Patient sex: M
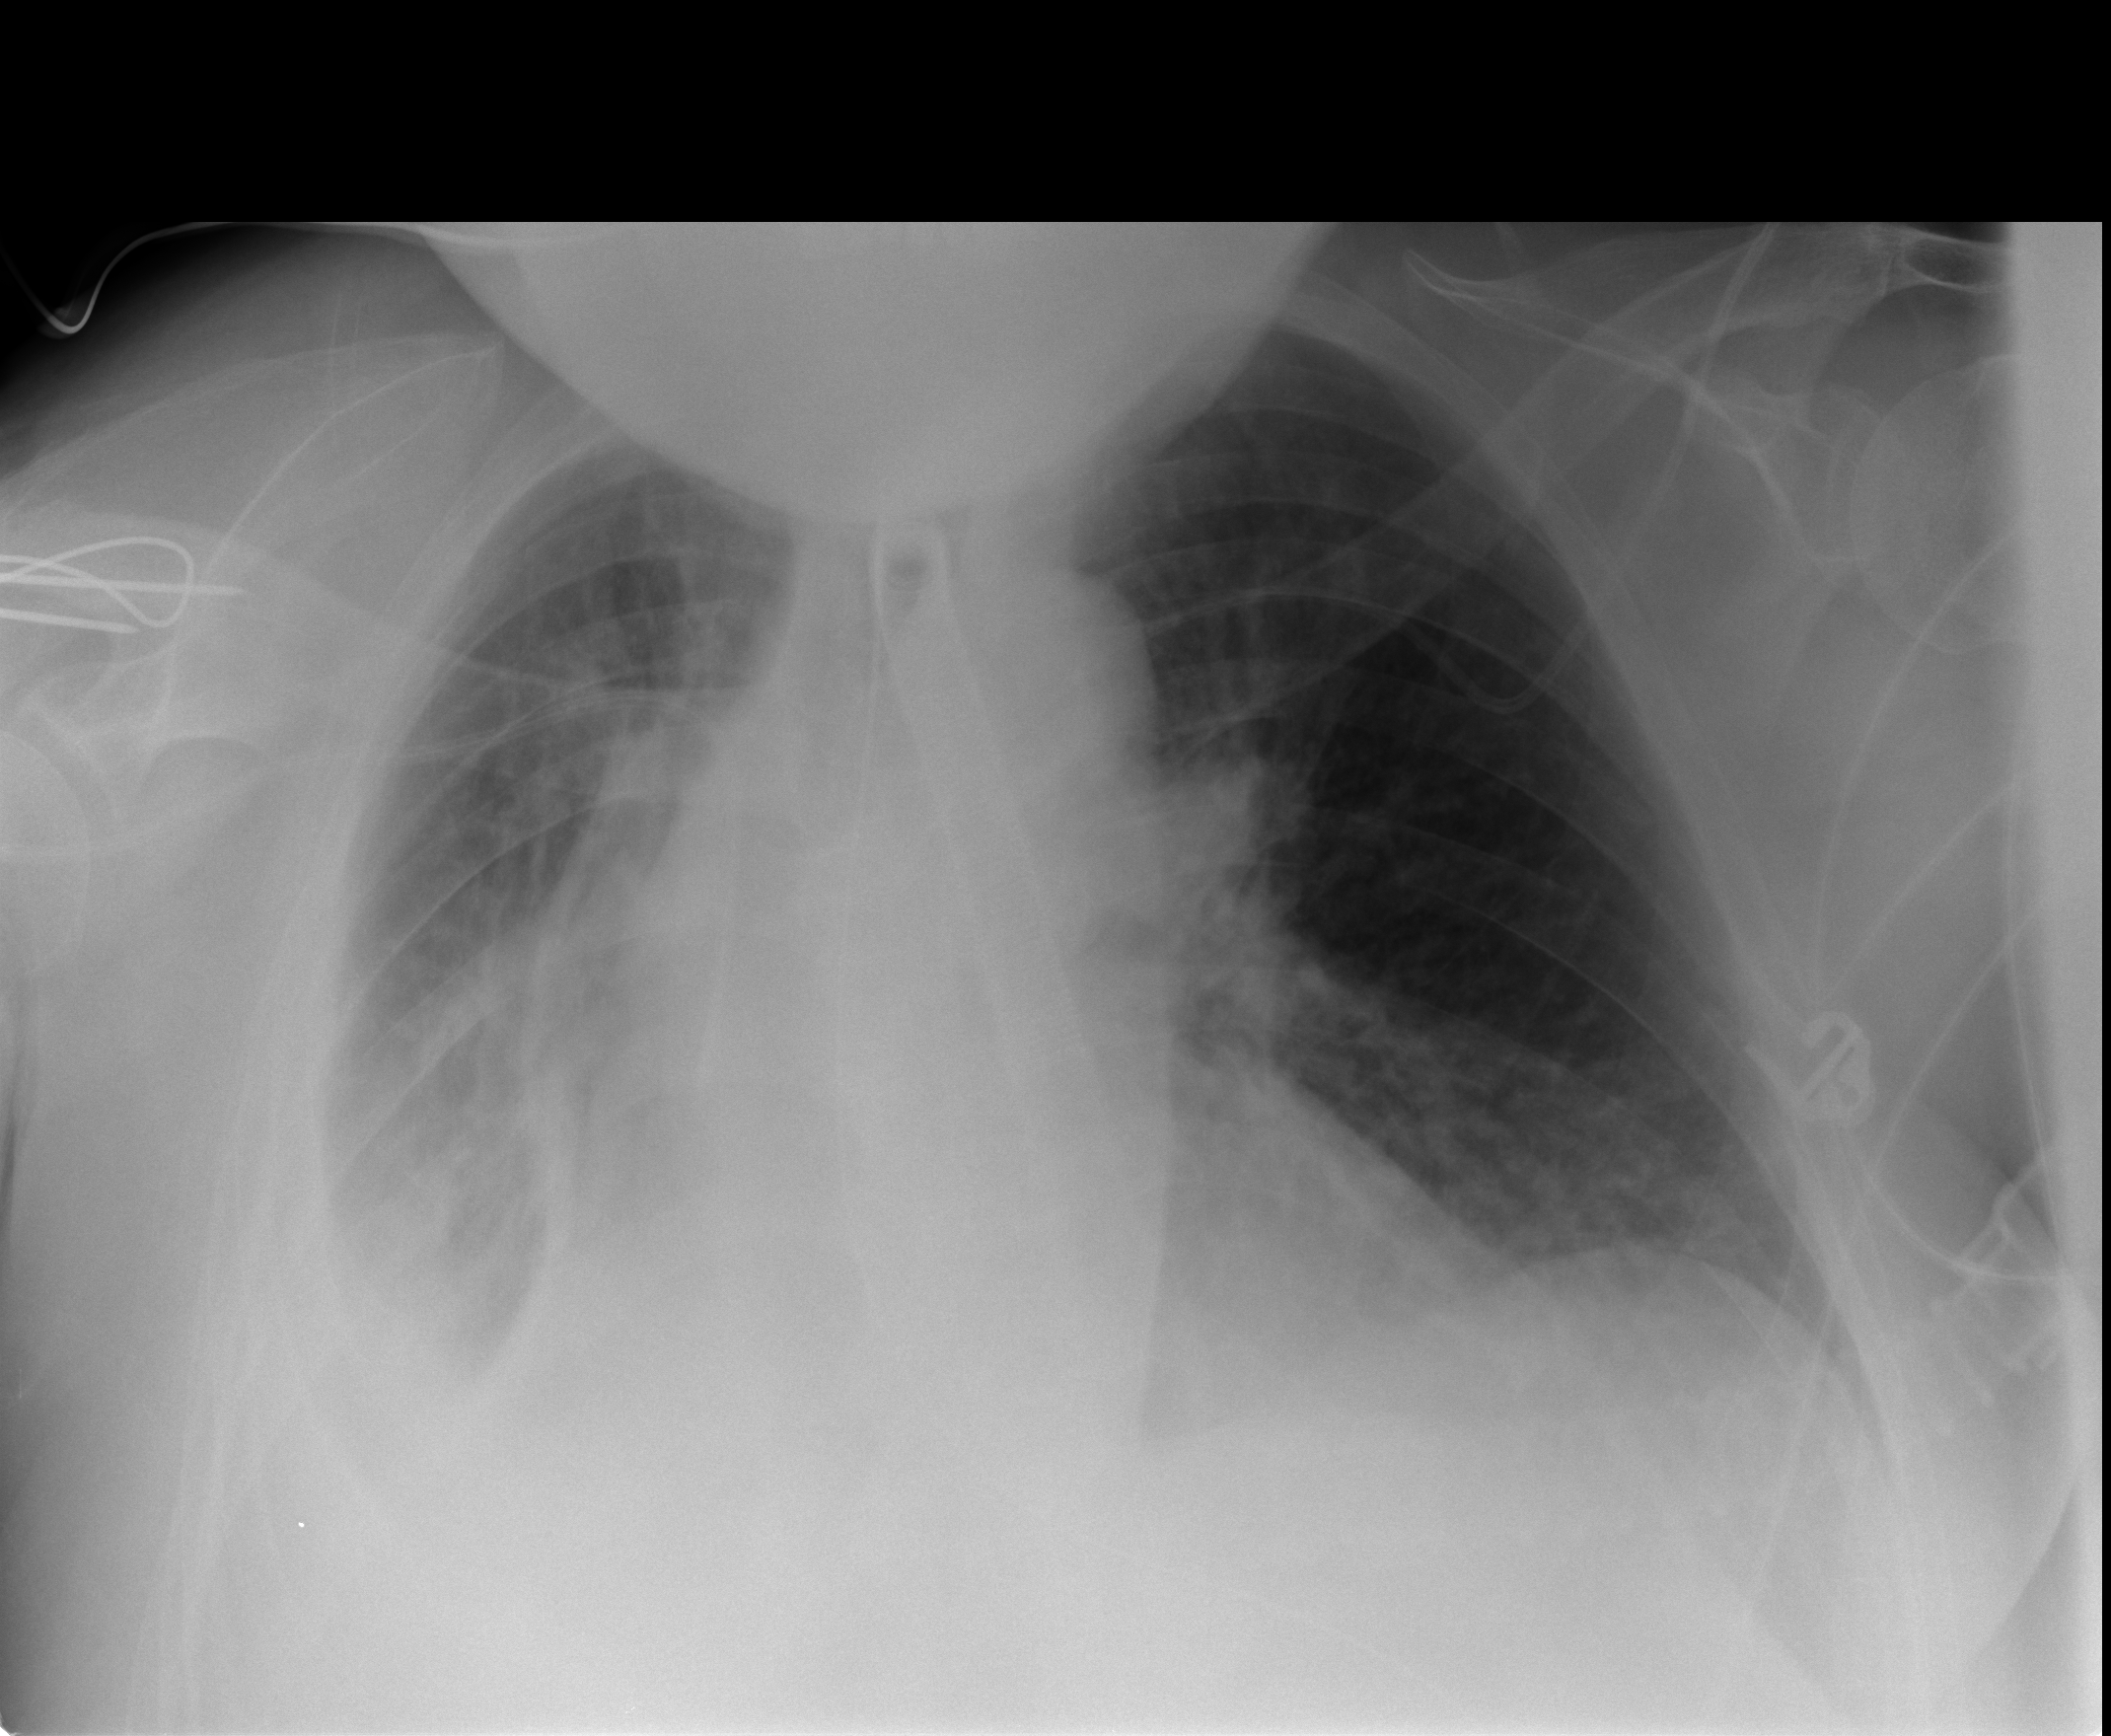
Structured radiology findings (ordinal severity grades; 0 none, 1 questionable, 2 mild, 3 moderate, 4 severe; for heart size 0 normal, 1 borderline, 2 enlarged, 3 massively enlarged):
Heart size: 2
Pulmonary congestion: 2
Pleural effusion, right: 2
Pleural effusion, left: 0
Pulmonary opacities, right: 2
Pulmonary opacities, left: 0
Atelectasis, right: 3
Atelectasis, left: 2